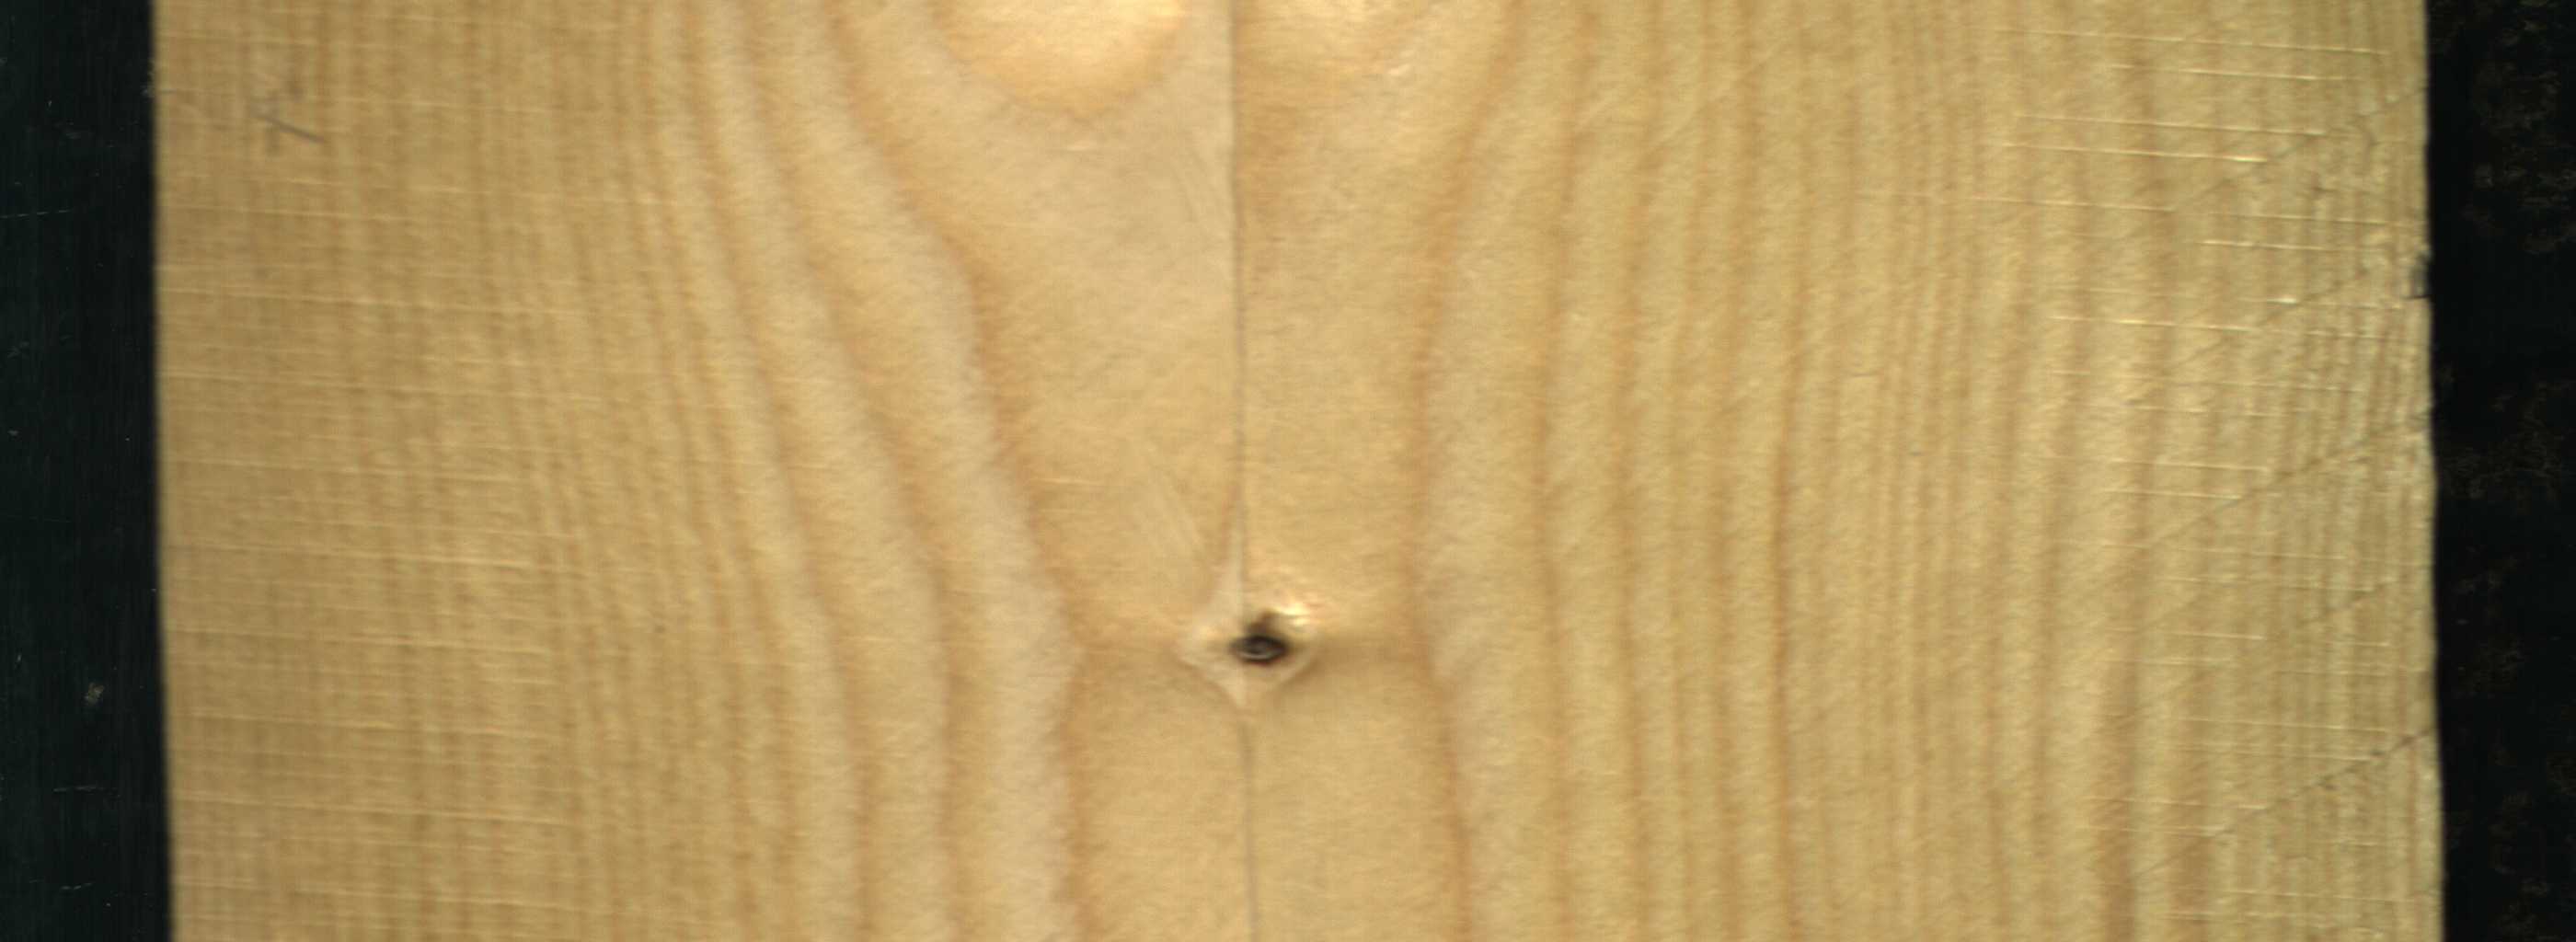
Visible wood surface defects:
Dead_Knot